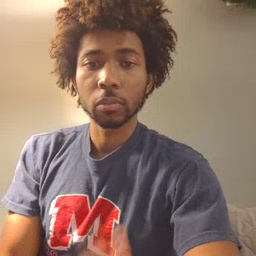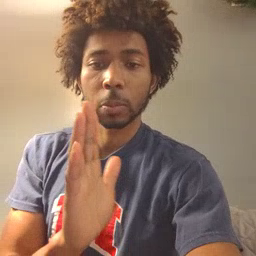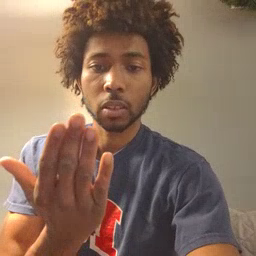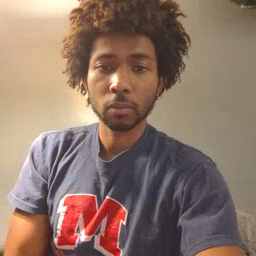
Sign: book